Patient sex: F
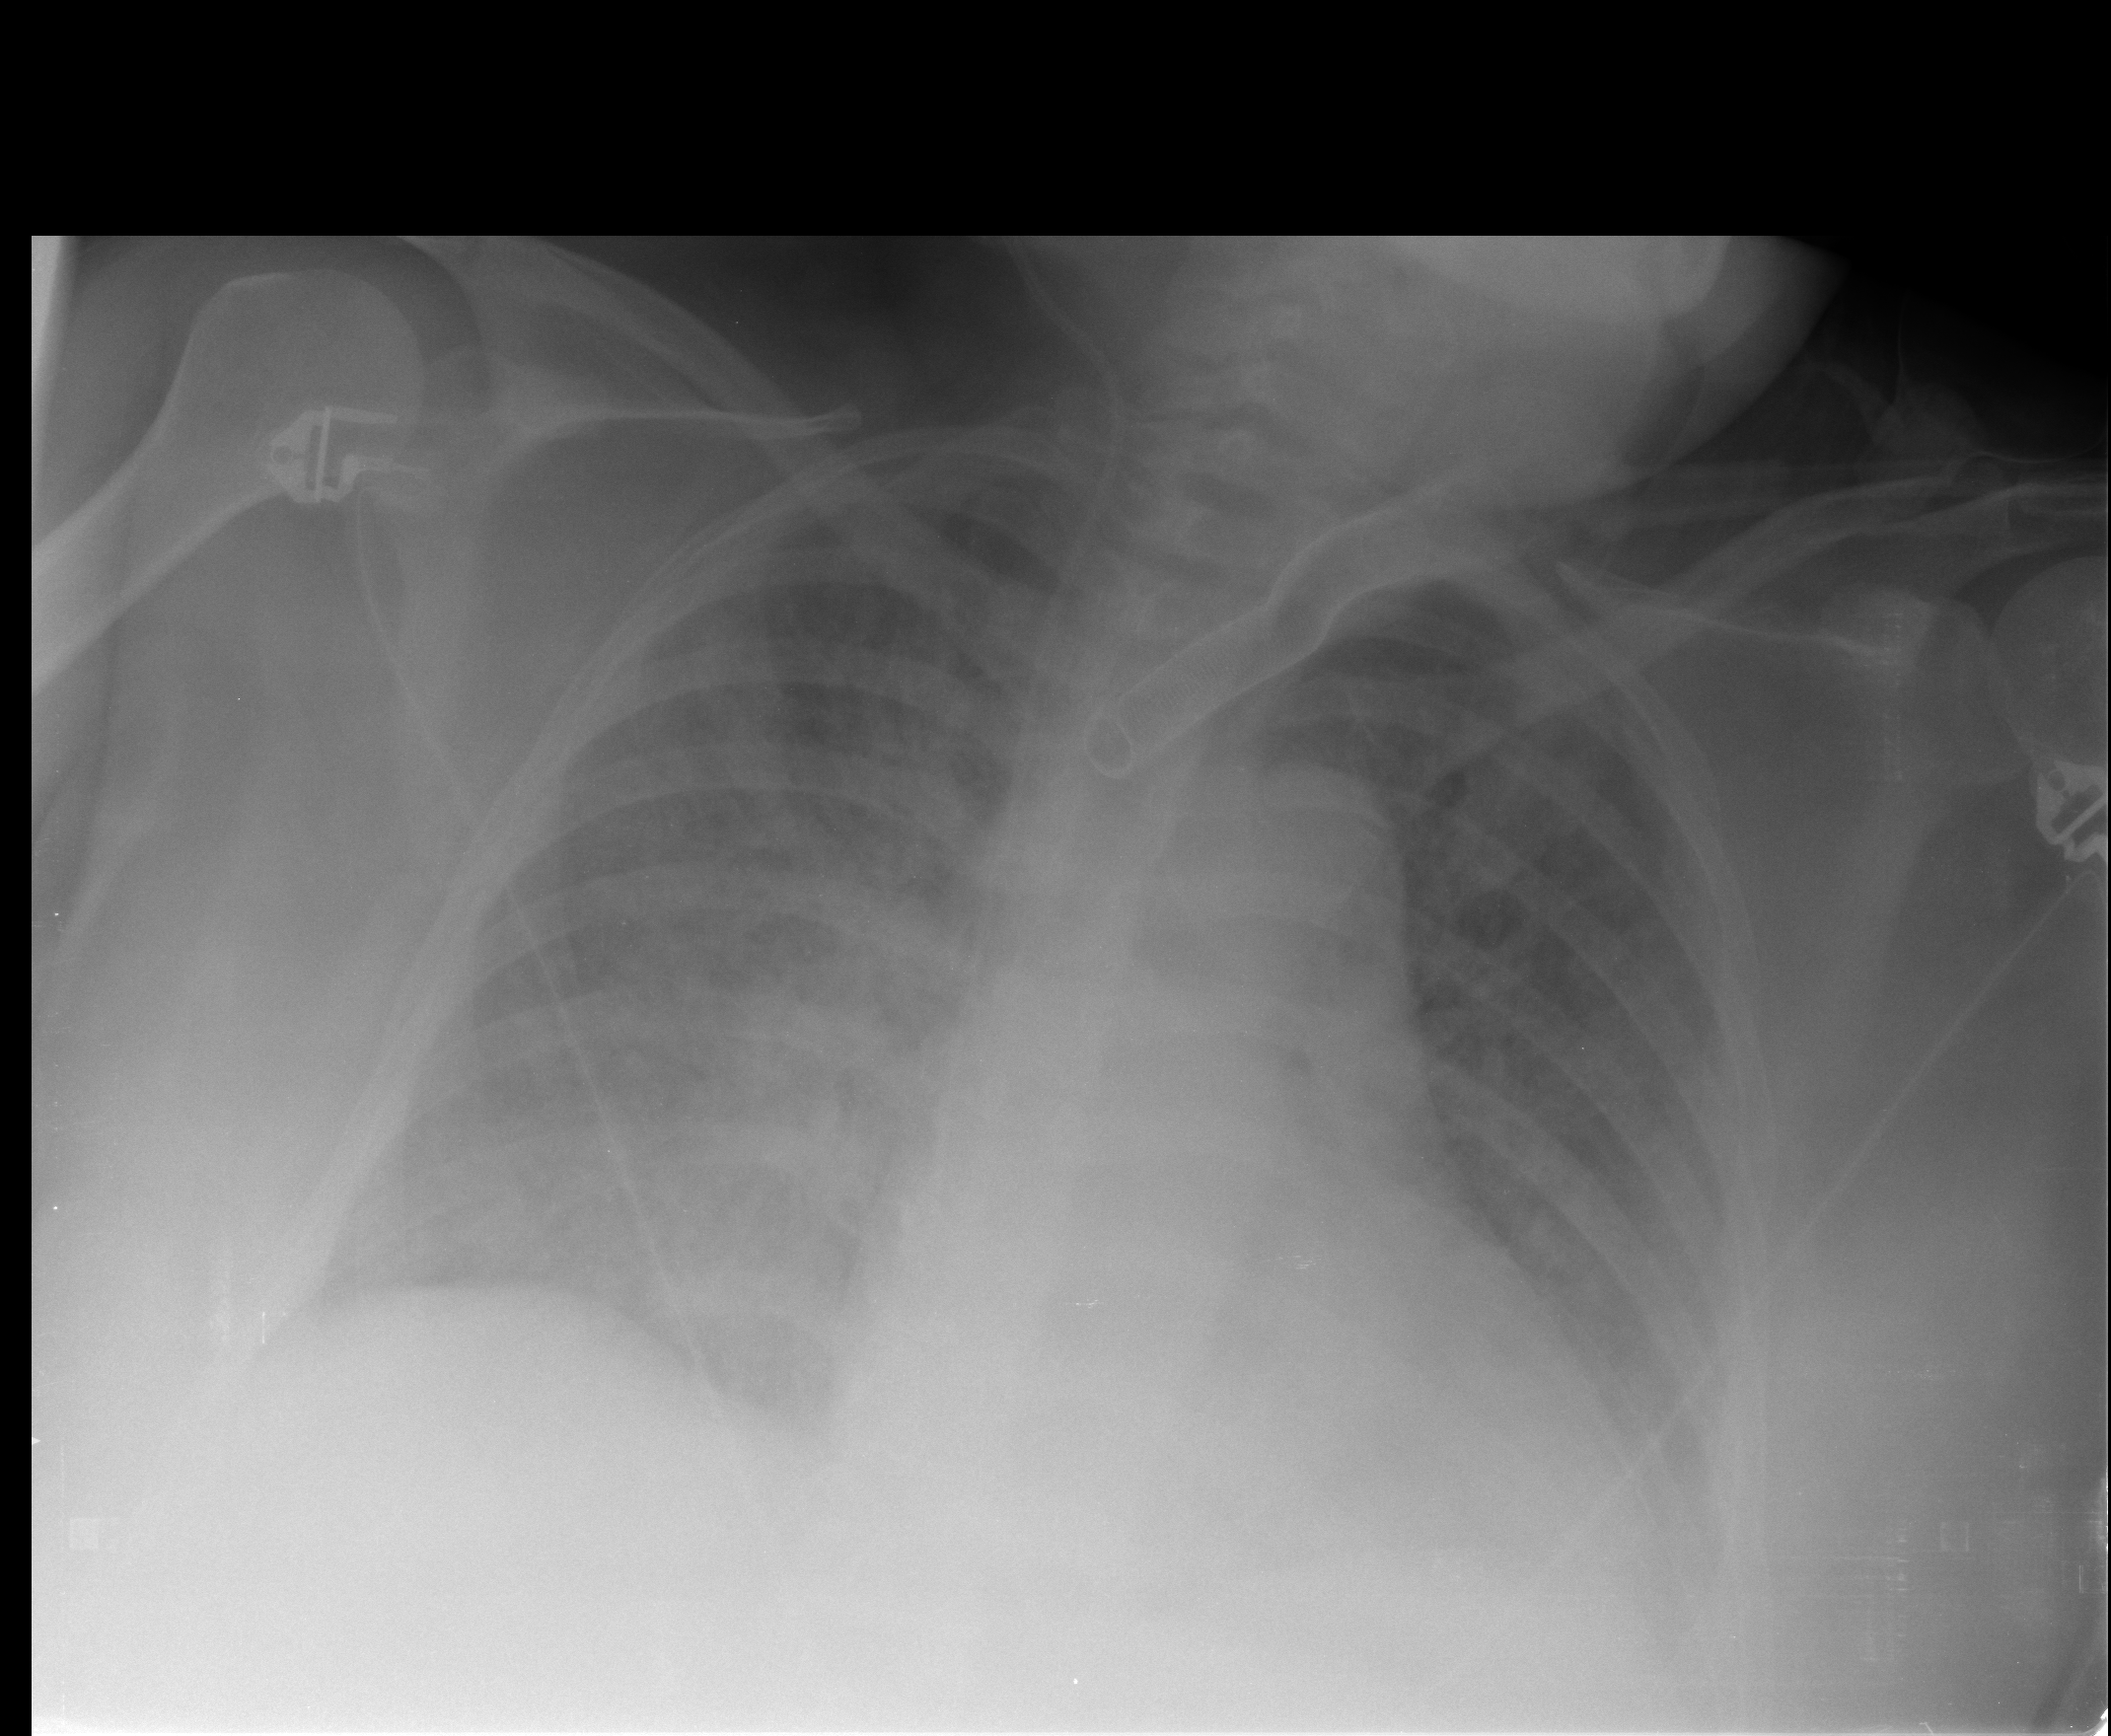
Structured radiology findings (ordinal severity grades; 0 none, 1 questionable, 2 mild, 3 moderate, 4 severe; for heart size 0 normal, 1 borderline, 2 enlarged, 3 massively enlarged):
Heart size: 1
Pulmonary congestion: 2
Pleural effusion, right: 2
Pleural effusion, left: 2
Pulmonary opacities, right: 4
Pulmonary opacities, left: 3
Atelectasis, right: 3
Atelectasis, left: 3